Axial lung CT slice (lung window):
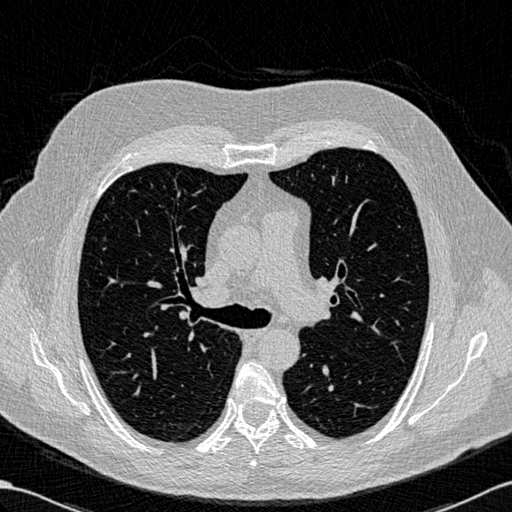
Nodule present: no